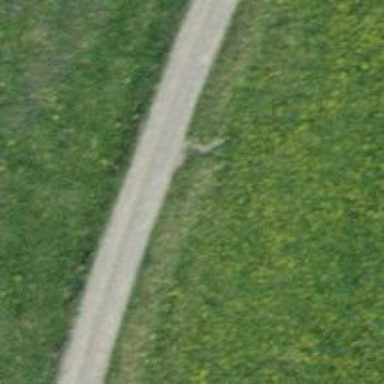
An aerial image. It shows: Track with grade 1 quality.